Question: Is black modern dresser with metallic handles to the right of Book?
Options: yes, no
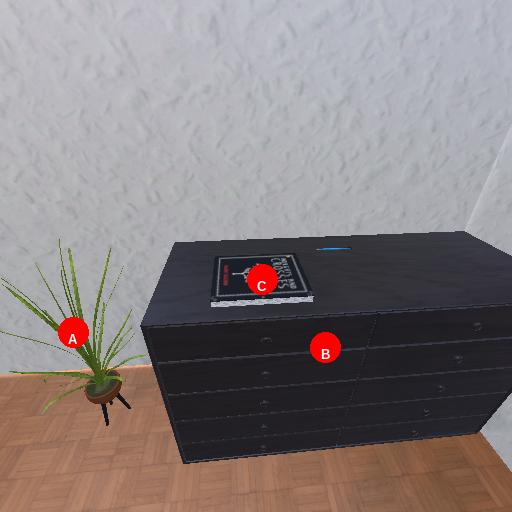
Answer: yes